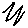
Label: zigzag